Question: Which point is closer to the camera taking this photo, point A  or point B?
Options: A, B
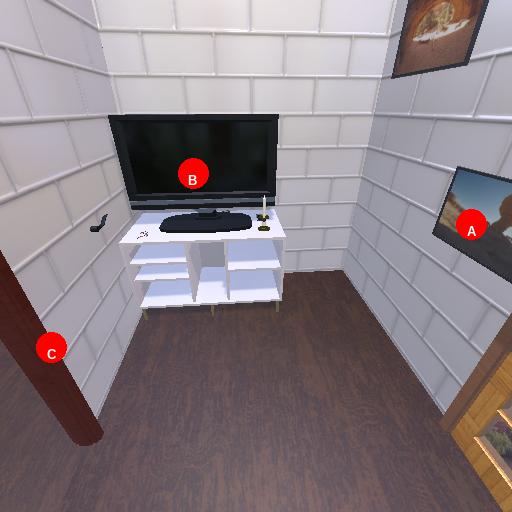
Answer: A